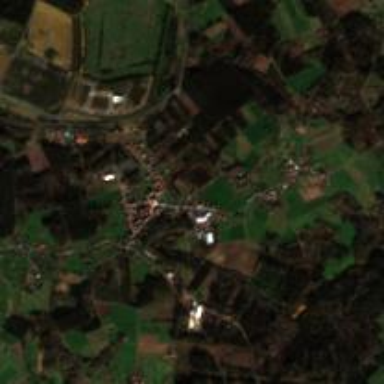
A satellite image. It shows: Village area.